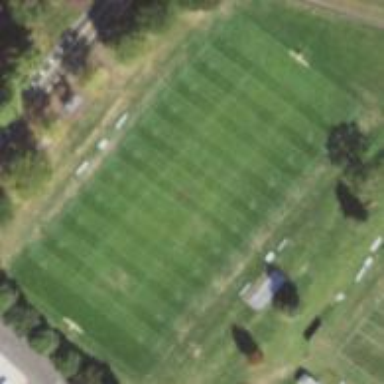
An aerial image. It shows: American football pitch for leisure and sport activities.